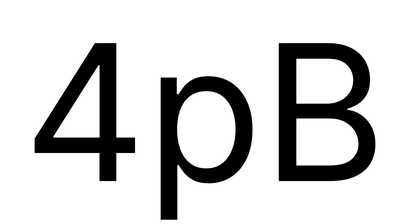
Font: Inter_Regular